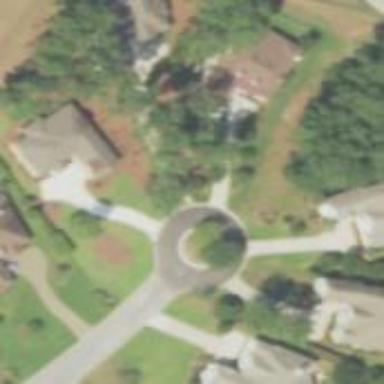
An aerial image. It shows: Turning loop on the road.